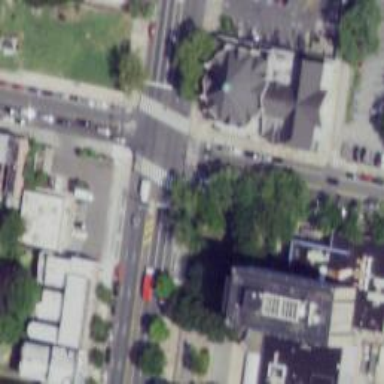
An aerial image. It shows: Marked road crossing.